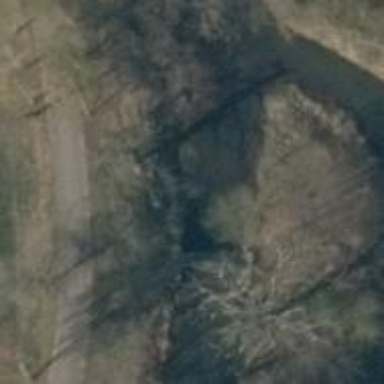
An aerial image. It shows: Bridge above weir on the waterway.